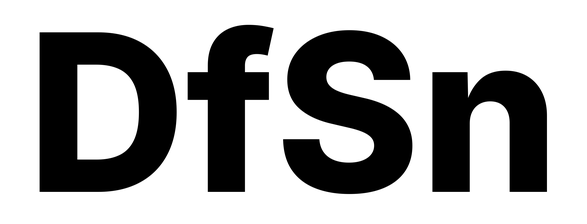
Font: Inter_ExtraBold